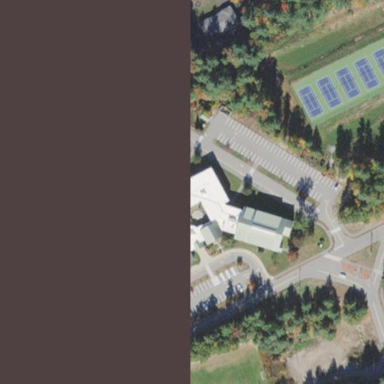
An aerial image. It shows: School.